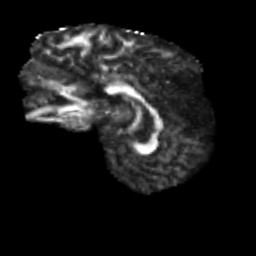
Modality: FA
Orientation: sagittal
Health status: ill
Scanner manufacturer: siemens
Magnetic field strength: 3 T
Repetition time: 6.8 s
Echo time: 0.097 s